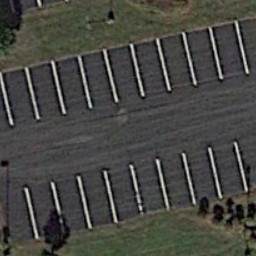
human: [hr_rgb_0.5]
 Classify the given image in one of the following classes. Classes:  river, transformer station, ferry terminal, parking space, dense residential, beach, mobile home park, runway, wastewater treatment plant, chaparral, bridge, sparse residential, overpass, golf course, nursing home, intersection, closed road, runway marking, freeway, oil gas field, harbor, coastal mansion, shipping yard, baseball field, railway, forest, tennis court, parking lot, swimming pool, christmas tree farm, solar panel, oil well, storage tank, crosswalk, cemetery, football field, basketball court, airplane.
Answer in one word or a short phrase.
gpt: parking space